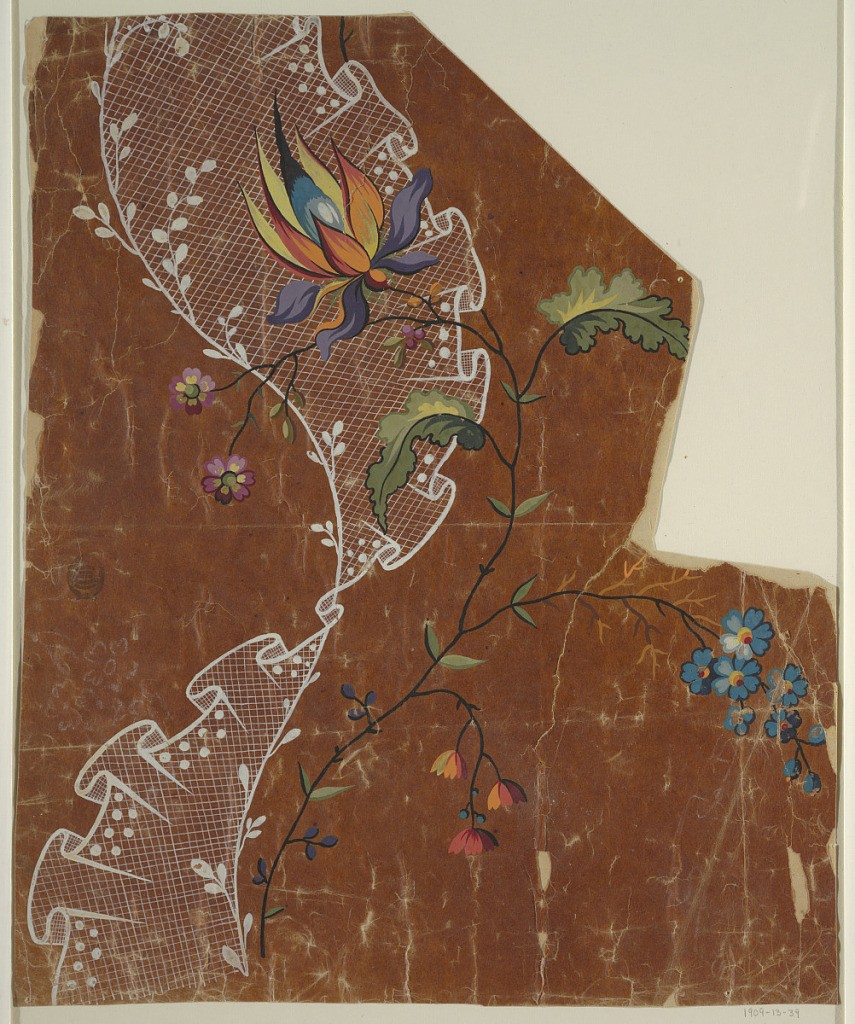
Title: Design for an Embroidered or Woven Fabric
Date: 1825–1850
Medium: Brush and gouache on oily tracing paper
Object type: Drawing
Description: The top of a flower bough crosses the upper part of a rising and undulated lace border.